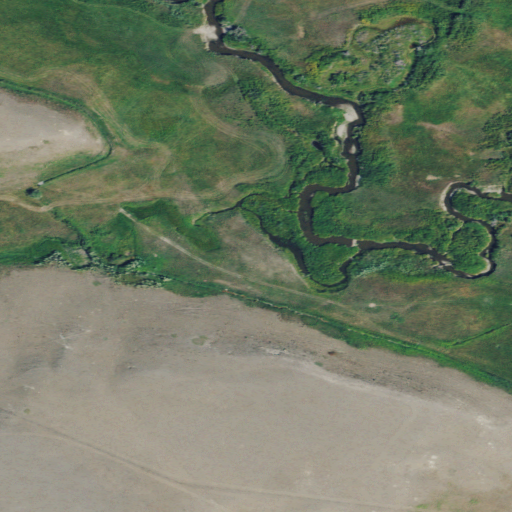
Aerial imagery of valley in Montana named Tin Can Coulee containing grassland, shrub, woody wetlands, and herbaceous wetlands